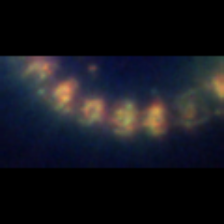
Taxon: Chaetoceros
Group: Diatoms